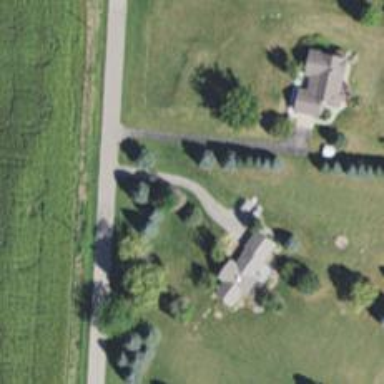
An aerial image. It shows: Driveway leading to service road.